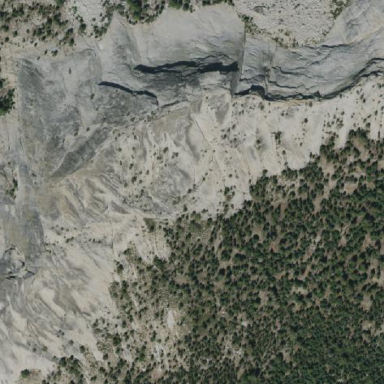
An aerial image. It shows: Landscape of bare rock.